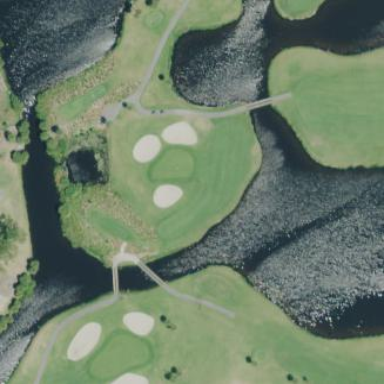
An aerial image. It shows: Golf fairway surrounded by grass.